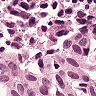
Metastatic tissue present: yes